八年级 · 画法几何学
定义: 若三角形满足: 两边的平方和与这两边乘积的差等于第三边的平方,

则称这个三角形为 “类勾股三角形” . 如图 1 在 $\triangle A B C$ 中, $A B^{2}+A C^{2}-A B \cdot A C=B C^{2}$,则 $\triangle A B C$ 是 “类勾股三角形”.

图1

图2

备用图

(1) 等边三角形一定是 “类勾股三角形” , 是命题（填真或假）.

(2) 若Rt $\triangle A B C$ 中, $\angle C=90^{\circ}, A B=c, A C=b, B C=a$, 且 $b>a$,

若 $\triangle A B C$ 是 “类勾股三角形”, 求 $\angle B$ 的度数.

(3) 如图 2, 在等边 $\triangle A B C$ 的边 $A C, B C$ 上各取一点 $D, E$, 且 $A D<C D, A E, B D$ 相交于点 $F$, $B G$ 是 $\triangle B E F$ 的高, 若 $\triangle B G F$ 是 “类勾股三角形”, 且 $B G>F G$.

(1)求证: $A D=C E$.

(2)连结 $C G$, 若 $\angle G C B=\angle A B D$, 那么线段 $A G, E F, C D$ 能否构成一个 “类勾股三角形”?若能, 请证明; 若不能, 请说明理由.
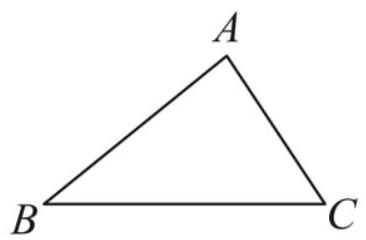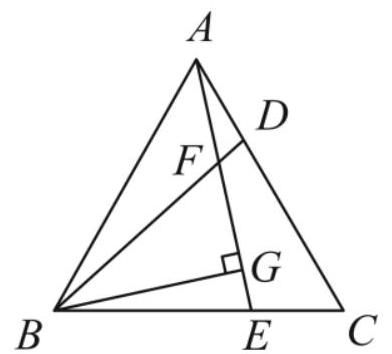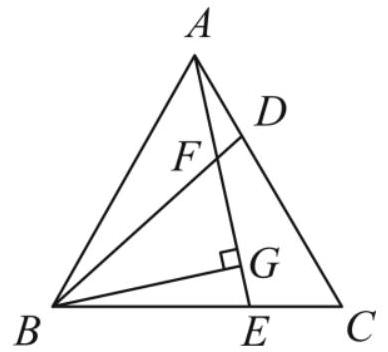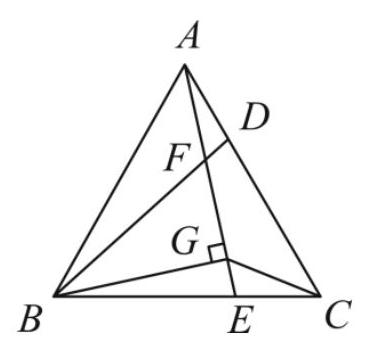
答案: 解: (1) 当 $\triangle A B C$ 为等边三角形时,
$A B=A C=B C$,

$\therefore A B^{2}+A C^{2}-A B \cdot A C=B C^{2}+B C^{2}-B C \cdot B C=B C^{2}$,

$\therefore$ 等边三角形一定是 “类勾股三角形”

故答案为: 真

(2) $\because \angle C=90^{\circ}, A B=c, A C=b, B C=a$,

$\therefore a^{2}+b^{2}=c^{2}$,

当 $a^{2}+b^{2}-a b=c^{2}$ 时，则 $-a b=0$ （舍去）,

当 $a^{2}+c^{2}-a c=b^{2}$ 时, 则,

$a^{2}+c^{2}-a c=c^{2}-a^{2}$,

$\therefore a c=2 a^{2}$,

$\therefore c=2 a$,

$\therefore a: b: c=1: \sqrt{3}: 2$,

$\therefore \angle B=60^{\circ}$

当 $b^{2}+c^{2}-b c=a^{2}$ 时, 则,

$b^{2}+c^{2}-b c=c^{2}-b^{2}$,

$\therefore b c=2 b^{2}$,

$\therefore c=2 b$,

$\therefore a: b: c=\sqrt{3}: 1: 2$ (舍去),

综上所述: $\triangle A B C$ 是 “类勾股三角形” 时, $\angle B=60^{\circ}$

(3) (1) $\because \triangle A B C$ 是等边三角形,

$\therefore A B=A C=B C, \angle A B C=\angle A C B=\angle B A C=60^{\circ}$,

$\because B G$ 是 $\triangle B E F$ 的高, $\triangle B G F$ 是 “类勾股三角形”,

$\therefore$ 由 (2) 可得 $F G: B G: B F=1: \sqrt{3}: 2, \angle B F G=60^{\circ}$,
$\therefore \angle F A B+\angle F B A=\angle B F G=60^{\circ}$,

$\because \angle F A B+\angle E A C=\angle B A C=60^{\circ}$,

$\therefore \angle F B A=\angle E A C$,

在 $\triangle A B D$ 和 $\triangle C A E$ 中,

$\left\{\begin{array}{c}\angle B A D=\angle A C E \\ B A=A C \\ \angle D B A=\angle E A C\end{array}\right.$,

$\therefore \triangle A B D \cong \triangle C A E(\mathrm{ASA})$,

$\therefore A D=C E$

(2) $\because \angle G C B=\angle A B D, \quad A B=A C$,

$\therefore \angle F A B=60^{\circ}-\angle A B D=60^{\circ}-\angle G C B=\angle A C G$,

在 $\triangle A B F$ 和 $\triangle C A G$ 中,

$\left\{\begin{array}{c}\angle F A B=\angle G C A \\ B A=A C \\ \angle A B F=\angle C A G\end{array}\right.$,

$\therefore \triangle A B F \cong \triangle C A G$,

$\therefore A G=B F$,

$\because A B=B C, A D=C E$,

$\therefore B E=C D$,

设 $F G=x, E G=y$, 则 $B G=\sqrt{3} x, B F=2 x$,

$\therefore A G^{2}=B F^{2}=4 x^{2}$, $E F^{2}=(x+y)^{2}=x^{2}+2 x y+y^{2}$,
$C D^{2}=(\sqrt{3} x)^{2}+y^{2}=3 x^{2}+y^{2}$,

$\therefore A G^{2}+E F^{2}-A G \cdot E F=4 x^{2}+x^{2}+2 x y+y^{2}-2 x(x+y)=3 x^{2}+y^{2}$,

$\therefore A G^{2}+E F^{2}-A G \cdot E F=C D^{2}$,

$\therefore$ 线段 $A G, E F, C D$ 能构成一个 “类勾股三角形”.